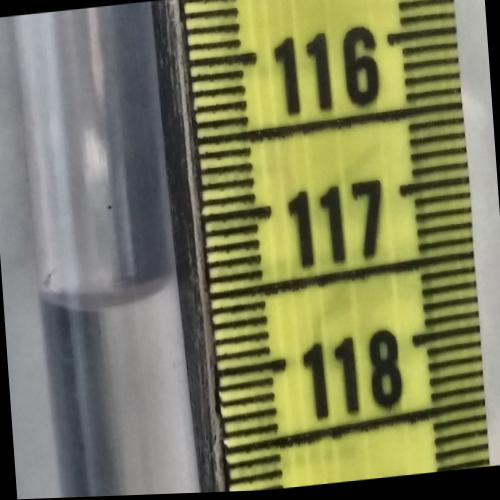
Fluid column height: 117.4 cm